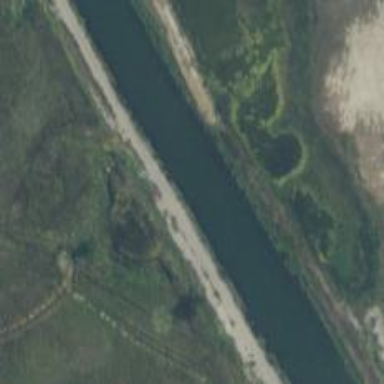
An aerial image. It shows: Artificial waterway.